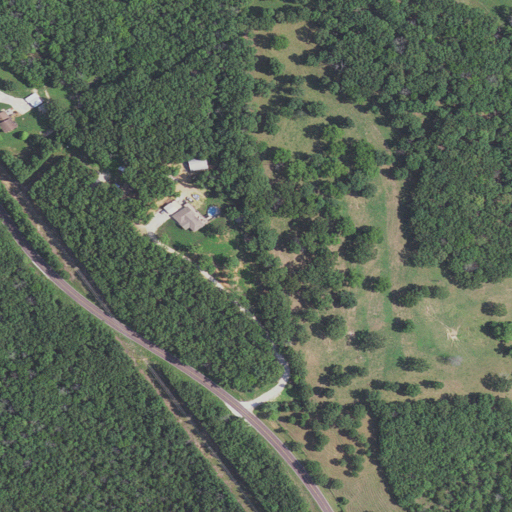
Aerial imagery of mountain in Missouri named High Point Hill containing deciduous forest, pasture, open development, mixed forest, low intensity development, and evergreen forest